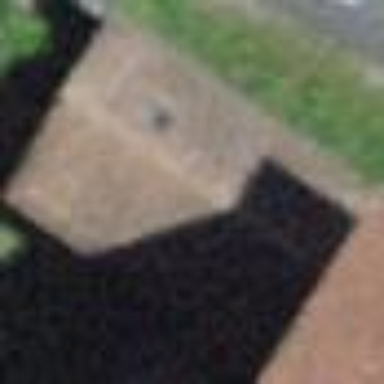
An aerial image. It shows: Barn.